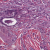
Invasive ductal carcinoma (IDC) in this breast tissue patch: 1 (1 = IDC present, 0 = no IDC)